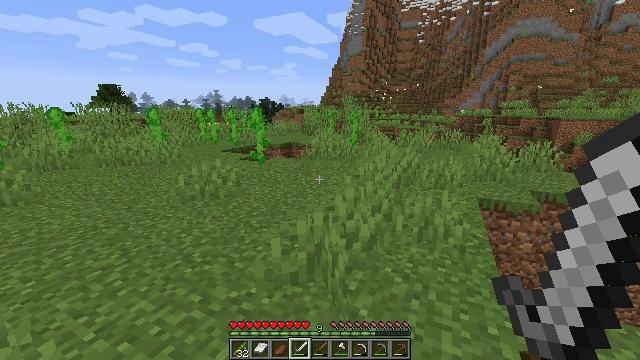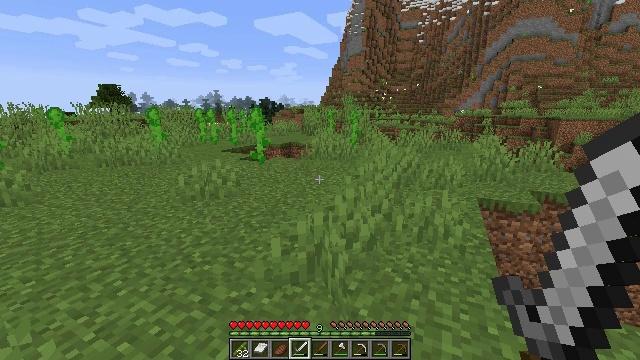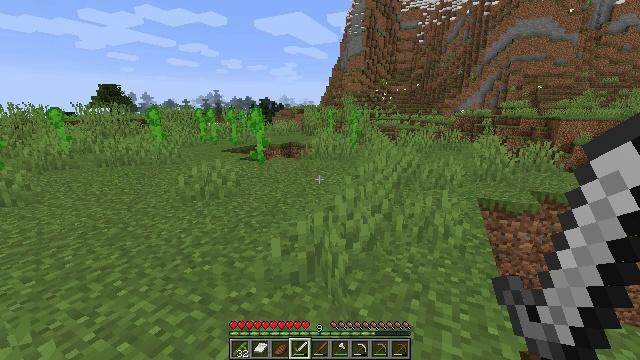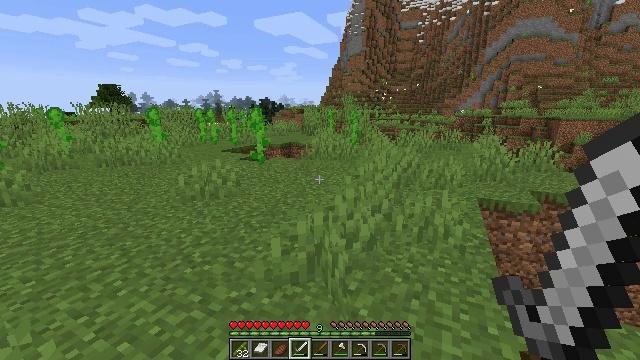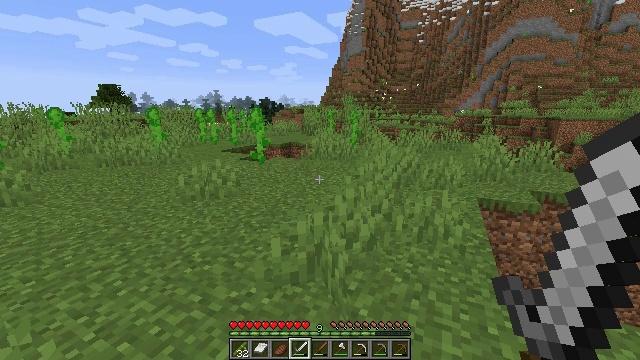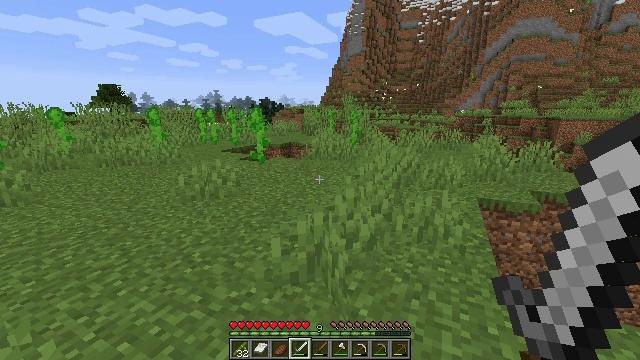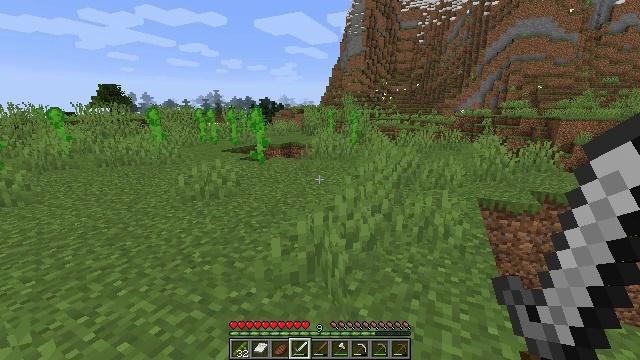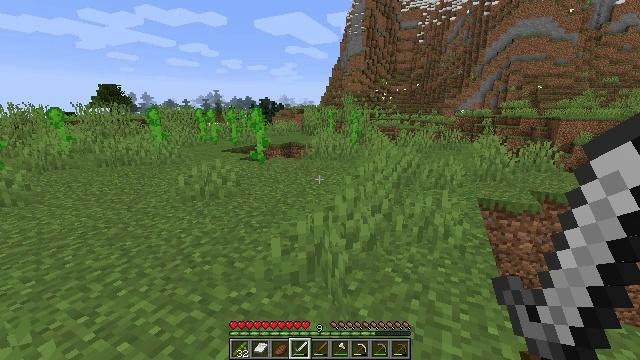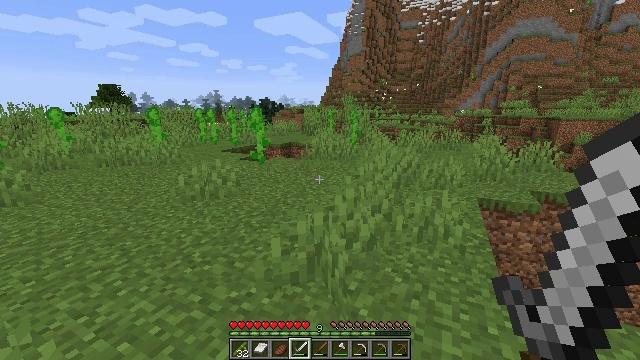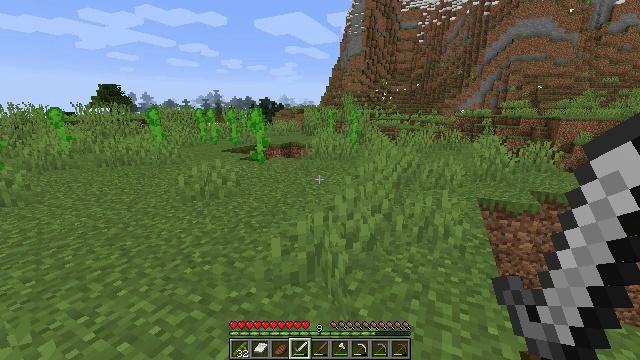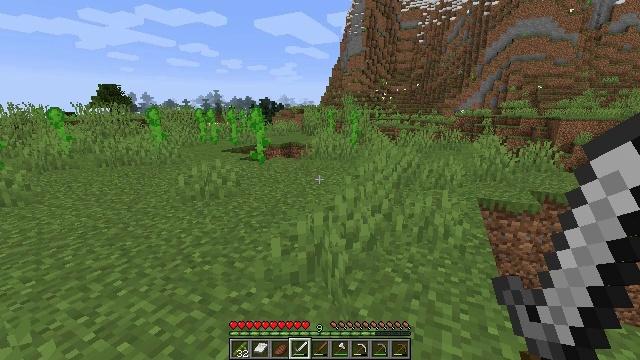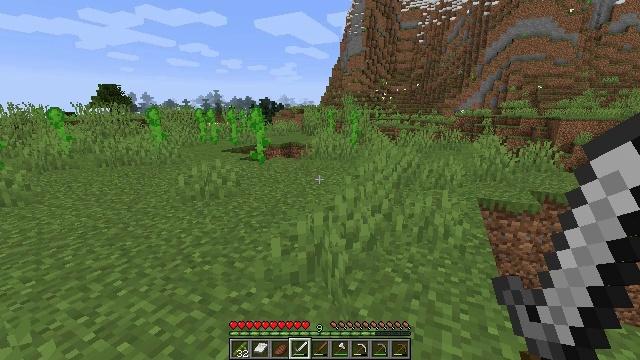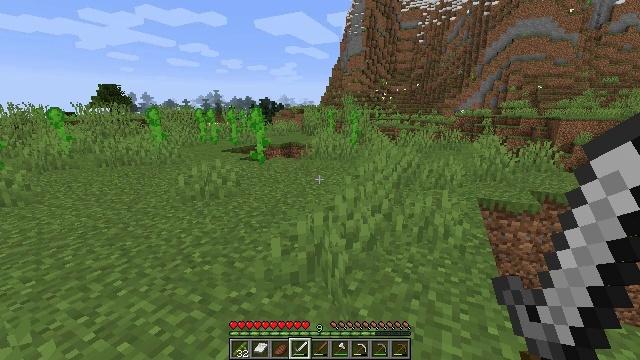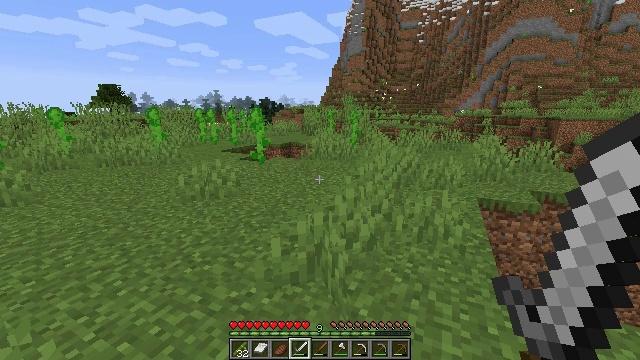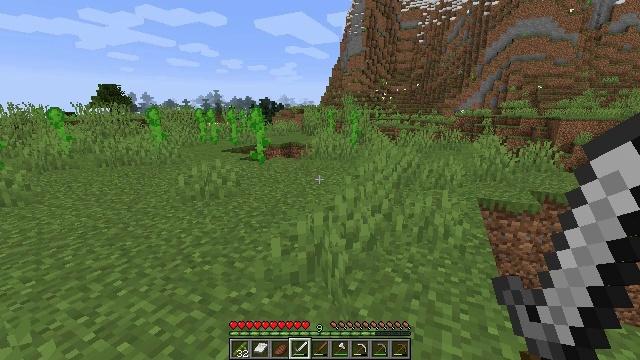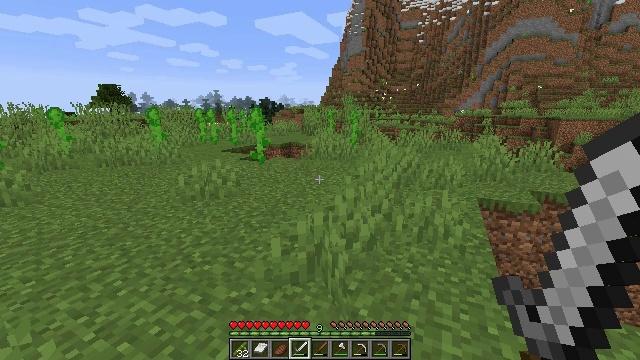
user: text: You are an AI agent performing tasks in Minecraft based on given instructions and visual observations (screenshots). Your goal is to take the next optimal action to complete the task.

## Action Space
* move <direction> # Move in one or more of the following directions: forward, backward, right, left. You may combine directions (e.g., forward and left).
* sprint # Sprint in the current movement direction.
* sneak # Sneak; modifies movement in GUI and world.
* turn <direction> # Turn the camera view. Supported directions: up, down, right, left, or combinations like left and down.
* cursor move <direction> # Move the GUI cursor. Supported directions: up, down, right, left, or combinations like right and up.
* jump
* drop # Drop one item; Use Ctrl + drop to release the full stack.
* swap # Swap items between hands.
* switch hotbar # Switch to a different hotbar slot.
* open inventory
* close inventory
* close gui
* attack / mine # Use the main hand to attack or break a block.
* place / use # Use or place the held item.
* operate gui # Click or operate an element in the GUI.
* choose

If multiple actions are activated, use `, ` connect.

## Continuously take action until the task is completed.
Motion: motion action
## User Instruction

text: Gather sweet berries from the bush.
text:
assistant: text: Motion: no_op
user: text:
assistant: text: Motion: no_op
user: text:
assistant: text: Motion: no_op
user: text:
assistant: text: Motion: no_op
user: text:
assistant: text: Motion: no_op
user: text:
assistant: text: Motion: no_op
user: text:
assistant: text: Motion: no_op
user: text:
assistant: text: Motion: no_op
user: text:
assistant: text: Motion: no_op
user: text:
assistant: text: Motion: no_op
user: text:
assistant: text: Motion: no_op
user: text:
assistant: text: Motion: no_op
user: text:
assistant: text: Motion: no_op
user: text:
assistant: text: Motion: no_op
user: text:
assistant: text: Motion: no_op
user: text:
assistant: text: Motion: no_op
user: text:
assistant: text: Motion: no_op
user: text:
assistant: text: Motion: no_op
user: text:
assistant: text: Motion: no_op
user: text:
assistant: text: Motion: no_op
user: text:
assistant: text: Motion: no_op
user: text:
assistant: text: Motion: no_op
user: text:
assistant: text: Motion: no_op
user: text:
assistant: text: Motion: no_op
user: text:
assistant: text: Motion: no_op
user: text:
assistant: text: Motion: no_op
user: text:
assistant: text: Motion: no_op
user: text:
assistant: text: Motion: no_op
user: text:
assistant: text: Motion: no_op
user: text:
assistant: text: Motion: no_op